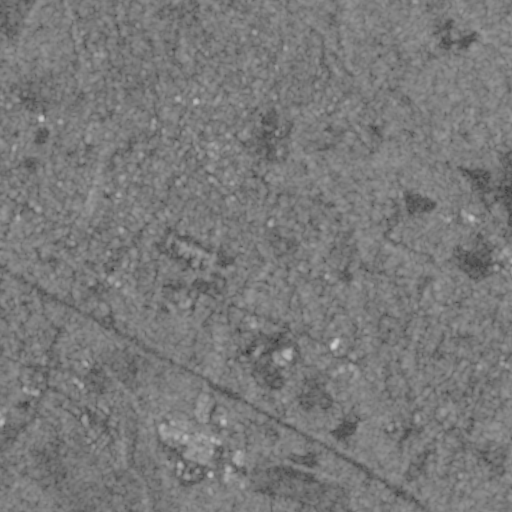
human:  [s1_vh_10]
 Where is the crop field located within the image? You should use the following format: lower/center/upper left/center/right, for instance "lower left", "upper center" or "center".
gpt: The crop field is located in the lower of the image.
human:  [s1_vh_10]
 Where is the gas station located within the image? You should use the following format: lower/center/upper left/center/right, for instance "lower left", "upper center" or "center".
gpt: The gas station is located in the lower left of the image.
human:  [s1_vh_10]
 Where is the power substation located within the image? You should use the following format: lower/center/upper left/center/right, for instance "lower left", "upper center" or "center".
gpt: The power substation is located in the upper center of the image.
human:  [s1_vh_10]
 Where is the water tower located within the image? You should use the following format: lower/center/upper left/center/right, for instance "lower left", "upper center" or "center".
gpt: The water tower is located in the center right of the image.
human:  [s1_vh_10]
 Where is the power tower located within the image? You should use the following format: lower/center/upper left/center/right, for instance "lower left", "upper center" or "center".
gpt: There is no power tower in the image.

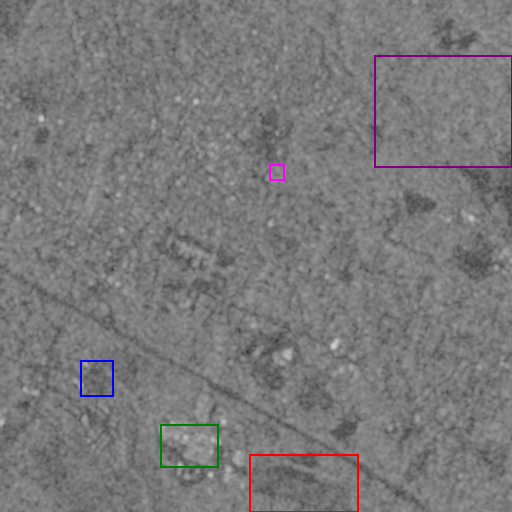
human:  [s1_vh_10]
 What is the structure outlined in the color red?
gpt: The structure outlined in red is a crop field.
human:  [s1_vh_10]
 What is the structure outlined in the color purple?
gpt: The structure outlined in purple is a park.
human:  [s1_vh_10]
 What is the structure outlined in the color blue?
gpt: The structure outlined in blue is a parking lot.
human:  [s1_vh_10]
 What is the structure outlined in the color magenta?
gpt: The structure outlined in magenta is a power substation.
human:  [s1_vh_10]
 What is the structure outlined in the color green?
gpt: The structure outlined in green is a building.
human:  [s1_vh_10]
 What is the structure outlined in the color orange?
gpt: There is no orange outline.